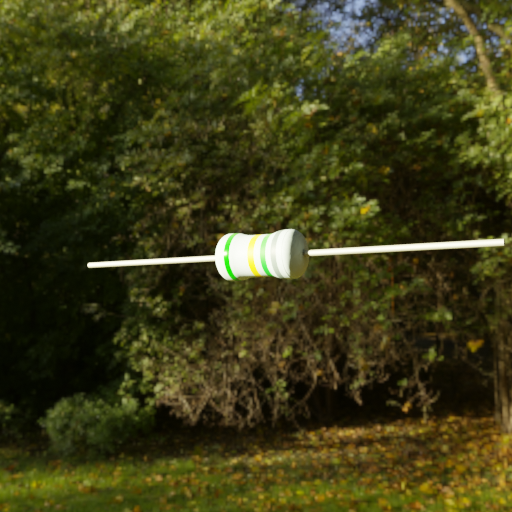
Resistor colour bands (in order): green, yellow, green, gray